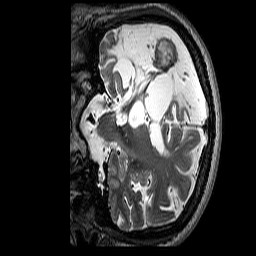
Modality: T2w
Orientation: coronal
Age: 55
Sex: male
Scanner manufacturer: siemens
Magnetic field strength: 3 T
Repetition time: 3.2 s
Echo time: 0.354 s